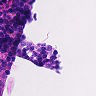
Metastatic tissue present: no